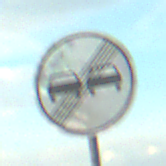
Verkehrszeichen: EndeUeberholverbot
Umgebung: Outdoor, Nature
Tageszeit: SunriseSunset
Wetter: PartlyCloudy
Licht: Natural
Jahreszeit: NotSpecified
Kontrast: MediumContrast